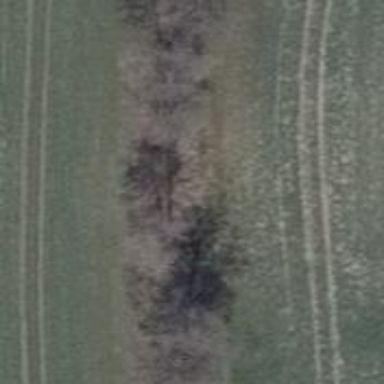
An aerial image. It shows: Row of deciduous broadleaved trees.